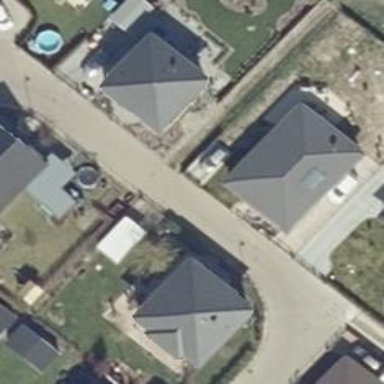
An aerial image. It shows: Residential road.